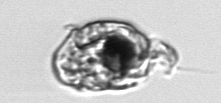
Label: Proterythropsis